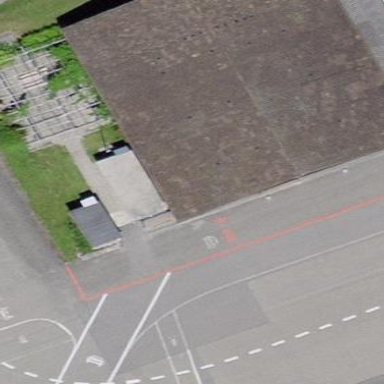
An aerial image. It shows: Hangar building.